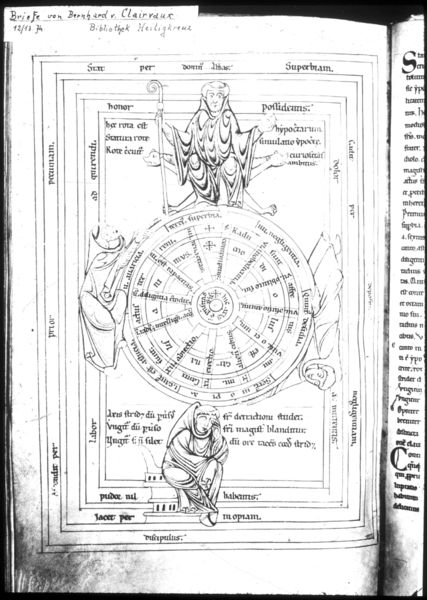
Titel: Briefe des Bernhard von Clairvaux
Institution: Heiligenkreuz, Bibliothek
Schlagwörter: gott, mann, umhang, frau, schwarz, skizze, stuhl, zeichnung, hund, alt, bibel, sonne, gewand, kreis, schrift, stab, rad, bischof, papst, buch, kloster, kreuz, scheibe, druck, sternbild, sterne, illustration, text, buchstaben, worte, buchseite, heiligenschein, jesus, brief, briefe, mittelalter, mönch, mönche, plan, bibliothek, orakel, kreislauf, sternzeichen, krei, latein, wörter, bischofsstab, buchmalerei, abt, psalter, bernhard, stundenbuch, glücksrad, besser, opus, jahreskreis, heiligenstab, clair, abtstab, rahkmen, clairvaux, gewanbd, superbiam, opiam